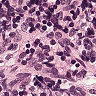
Metastatic tissue present: no